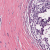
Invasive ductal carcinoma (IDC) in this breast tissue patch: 0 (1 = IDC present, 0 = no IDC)